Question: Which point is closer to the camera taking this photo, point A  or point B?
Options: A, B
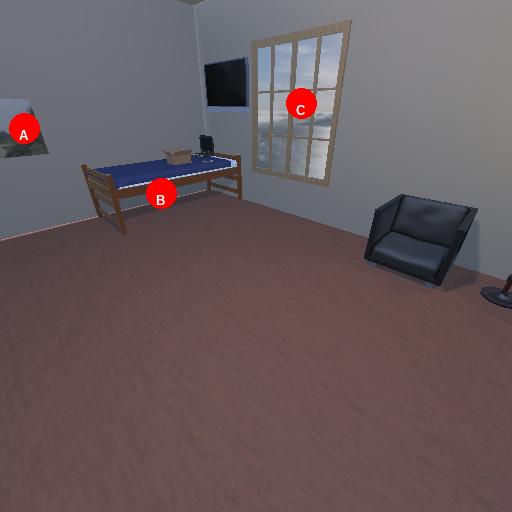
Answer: A